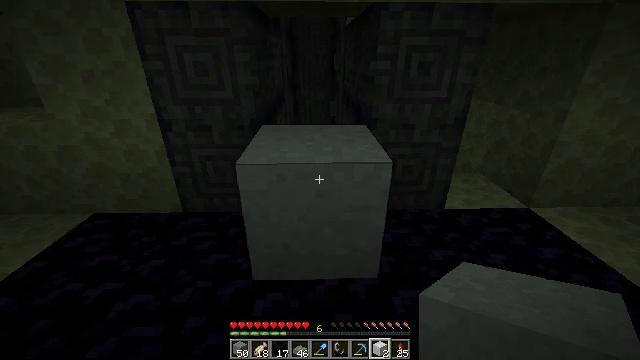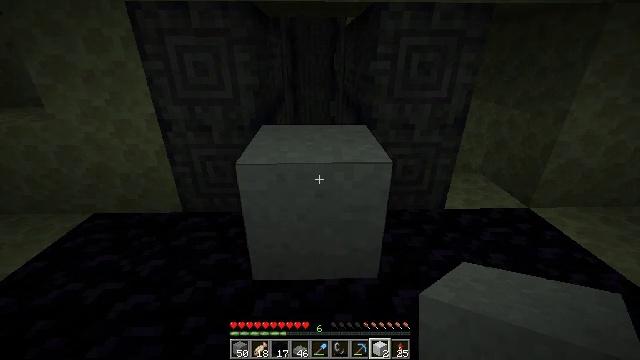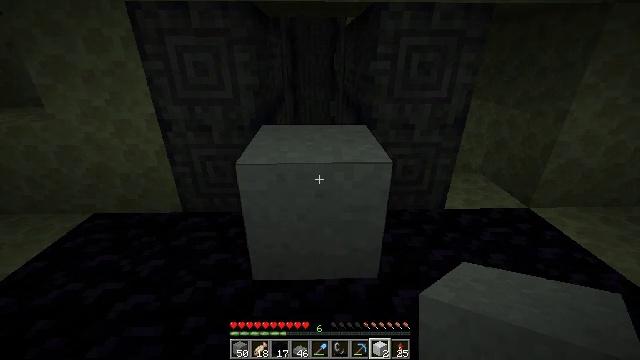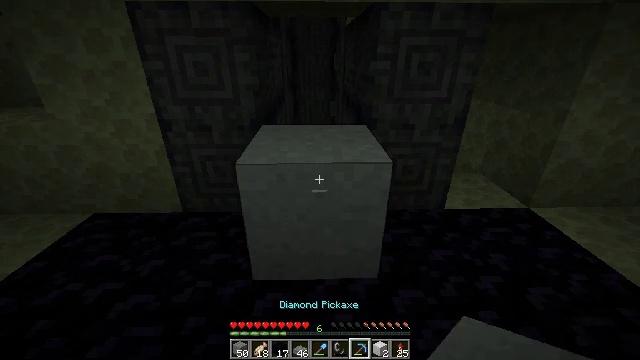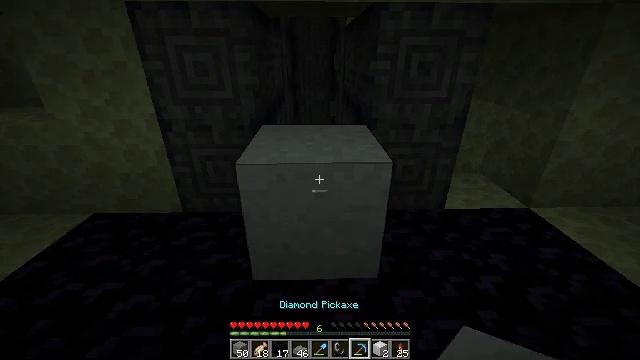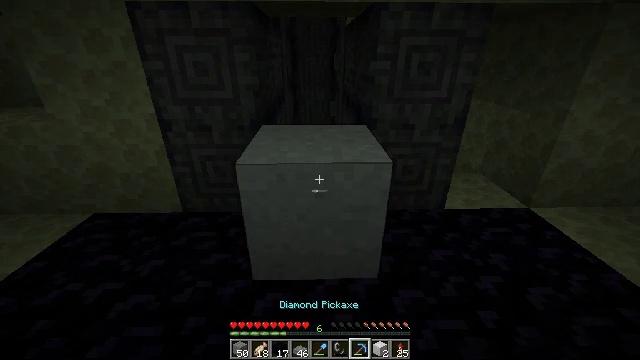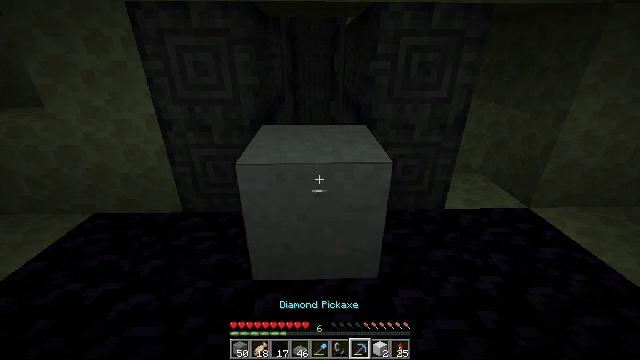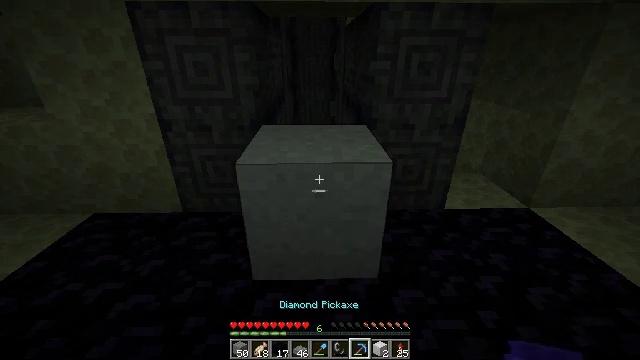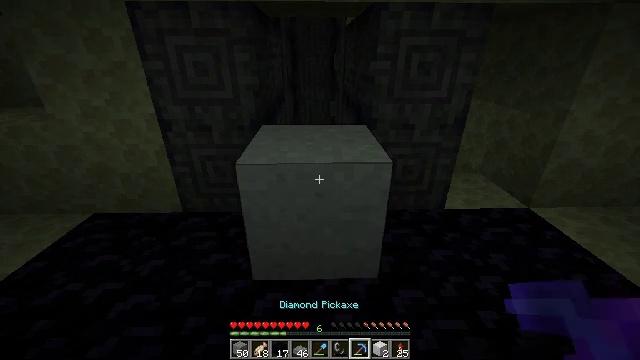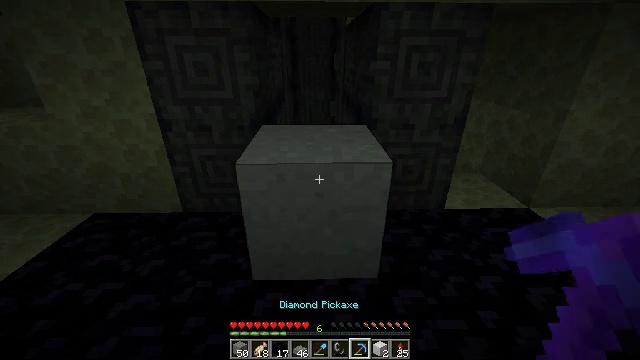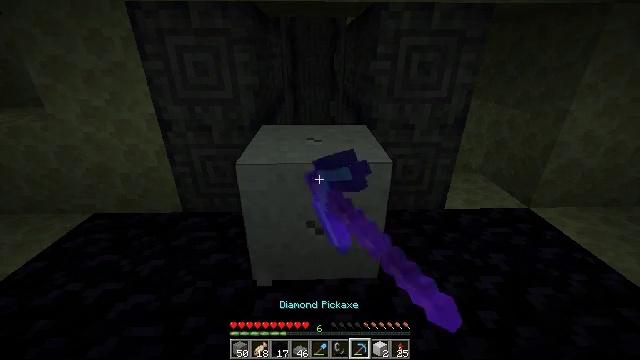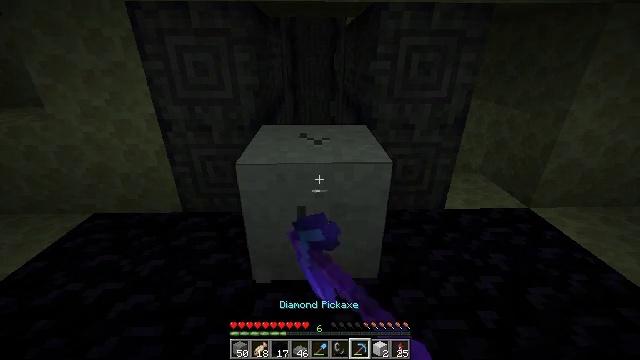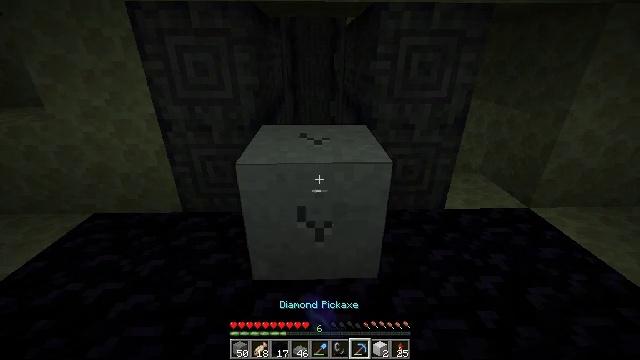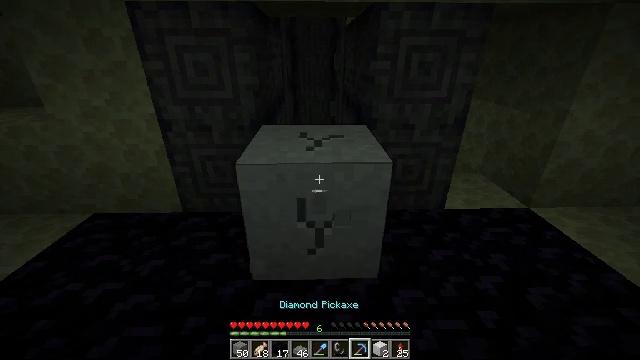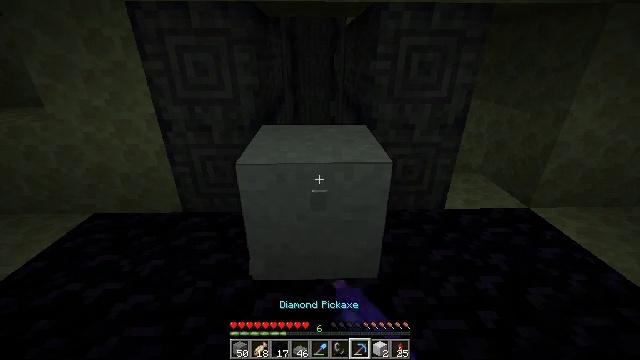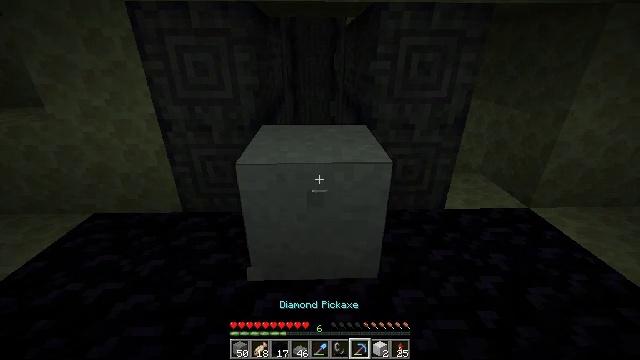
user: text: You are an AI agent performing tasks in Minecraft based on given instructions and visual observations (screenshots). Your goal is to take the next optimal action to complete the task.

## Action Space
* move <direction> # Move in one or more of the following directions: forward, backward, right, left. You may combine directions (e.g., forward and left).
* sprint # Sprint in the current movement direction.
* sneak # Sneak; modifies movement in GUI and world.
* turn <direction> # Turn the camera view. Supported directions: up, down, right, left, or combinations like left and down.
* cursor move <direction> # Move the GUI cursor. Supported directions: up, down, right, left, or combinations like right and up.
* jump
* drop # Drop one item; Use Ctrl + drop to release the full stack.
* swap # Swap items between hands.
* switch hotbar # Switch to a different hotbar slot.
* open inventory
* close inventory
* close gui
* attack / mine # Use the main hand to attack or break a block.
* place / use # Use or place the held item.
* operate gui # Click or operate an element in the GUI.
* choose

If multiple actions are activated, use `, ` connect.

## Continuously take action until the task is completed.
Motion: motion action
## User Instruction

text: Gather white concrete powder from the structure.
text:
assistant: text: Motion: no_op
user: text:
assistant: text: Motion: no_op
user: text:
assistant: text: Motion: no_op
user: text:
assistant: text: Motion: no_op
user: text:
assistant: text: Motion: no_op
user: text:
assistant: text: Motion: no_op
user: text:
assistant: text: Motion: no_op
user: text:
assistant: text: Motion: no_op
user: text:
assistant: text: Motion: attack / mine
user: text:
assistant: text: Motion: attack / mine
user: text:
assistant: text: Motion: attack / mine
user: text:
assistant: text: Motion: attack / mine
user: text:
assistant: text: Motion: attack / mine
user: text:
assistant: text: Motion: no_op
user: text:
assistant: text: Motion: no_op
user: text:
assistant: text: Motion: no_op
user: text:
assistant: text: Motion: attack / mine
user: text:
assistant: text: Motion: attack / mine
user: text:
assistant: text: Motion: attack / mine
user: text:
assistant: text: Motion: attack / mine
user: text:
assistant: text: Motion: attack / mine
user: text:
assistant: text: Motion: attack / mine
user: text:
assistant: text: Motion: attack / mine
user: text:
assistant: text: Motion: attack / mine
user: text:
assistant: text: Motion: attack / mine
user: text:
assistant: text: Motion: attack / mine
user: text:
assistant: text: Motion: attack / mine
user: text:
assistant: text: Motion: attack / mine
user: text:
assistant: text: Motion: attack / mine
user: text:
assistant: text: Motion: attack / mine